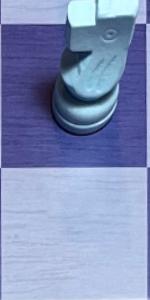
Label: Empty